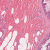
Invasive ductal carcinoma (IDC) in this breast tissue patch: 1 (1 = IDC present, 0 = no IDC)